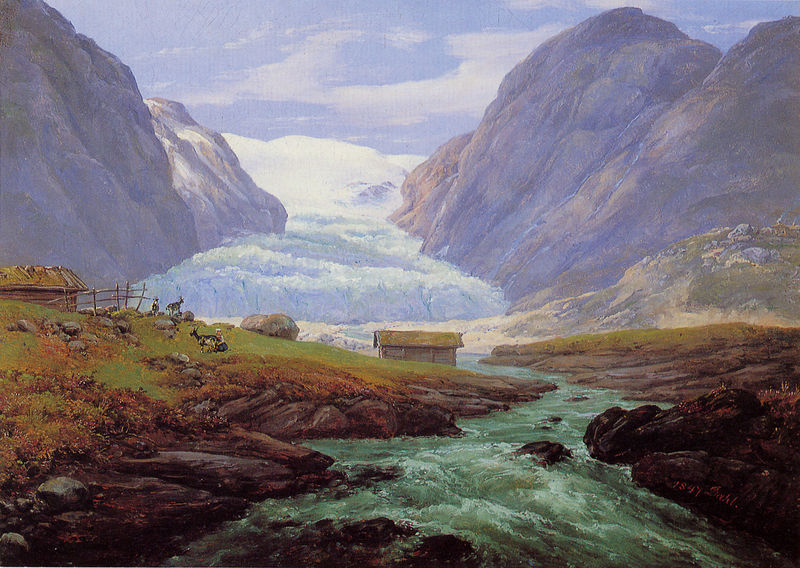
Titel: Blick auf Nigaardsbreen in Jostedalen
Künstler: Johan Christian Clausen Dahl
Standort: Oslo
Institution: Nasjonalgalleriet
Schlagwörter: berg, blau, felsen, gemälde, gestein, himmel, schatten, wasser, weiß, wolken, fluss, grün, landschaft, menschen, ufer, braun, bunt, frau, hell, holz, hüte, licht, türkis, eis, gras, haus, rasen, rot, schnee, tier, tiere, wiese, wolke, zaun, stein, steine, signatur, öl, bach, erde, häuser, hügel, kalt, natur, weide, gatter, gewässer, hütte, sonne, wiesen, pflanze, pflanzen, tal, wasserfall, gischt, sommer, welle, wellen, perspektive, berge, fels, gebirge, gletscher, tag, herde, kuh, alm, geröll, schlucht, herbst, hütten, winter, reißend, romantik, strom, strömung, gicht, frühling, bauer, bayern, alpen, norwegen, gebirgsbach, grad, naturalistisch, melken, hirte, heroisch, sten, ziege, koch, heidi, schmelzwasser, ziegen, dillis, quelle, schmelzen, weisen, gemse, wasswe, wiede, schmelze, datiert, reißen, berge tal, fkuß, schneeschmelze, gletscherbach, gletscherwasser, gletscherlandschaft, im kaff am ende der welt